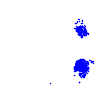
Particle: electron